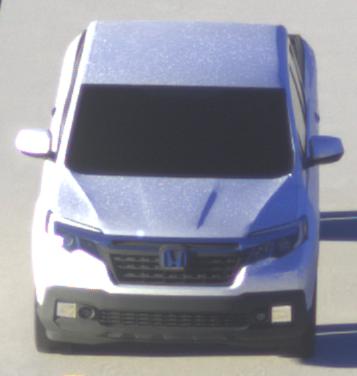
Make: Honda
Model: Ridgeline
Detailed model: Gen. 2
Model produced from: 2016
Model produced until: 2020
Doors: 4
Color: white
Road condition: dry road
Daytime: sunrise or sunset
Contrast: high contrast